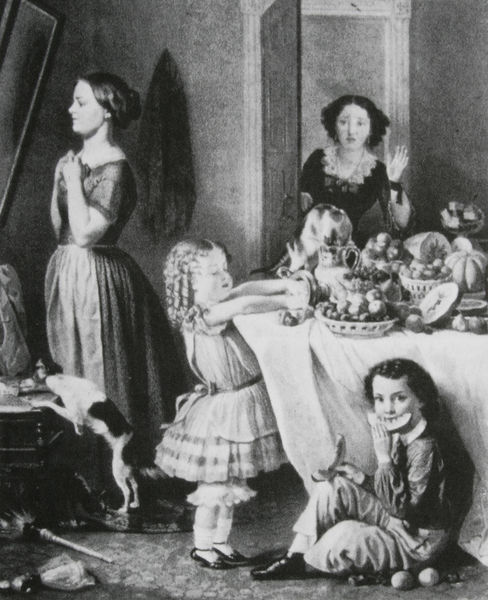
Titel: The Fruit of Temptation
Künstler: Jean-Baptiste-Adolphe Lafosse
Standort: Columbus (Ohio)
Institution: Ohio Historical Society
Schlagwörter: baum, blau, dunkel, himmel, schatten, wasser, weiß, wolken, bäume, frauen, grün, landschaft, menschen, mädchen, ocker, sitzen, braun, frau, grau, hell, kleid, kleider, licht, raum, schmuck, schwarz, stuhl, säule, säulen, tisch, tische, tür, zeichnung, zimmer, blick, hund, obst, rot, tier, tiere, tuch, wolke, beige, fest, rock, schleife, teppich, feier, gesichter, hose, jacke, wand, augen, faru, kleidung, mensch, schale, sockel, spitze, stehen, teller, bild, bildnis, füllhorn, hände, portrait, porträt, spiegel, tischdecke, tischtuch, boden, interieur, mantel, reich, sitzend, familie, kind, mutter, tochter, england, locken, wald, brunnen, genre, kinder, chaos, früchte, kanne, kürbis, schalen, springbrunnen, statue, stilleben, trauben, apfel, schürze, äpfel, magd, schuhe, spiegelbild, kette, giebel, grafik, backstein, essen, tafel, nasen, korb, lciht, zofe, esszimmer, esstisch, besen, ankleiden, junge, rüschen, foto, fotografie, melone, vanitas, spiel, katze, terrier, eingang, ruine, haken, hängen, knabe, haustier, schwarzweiss, greifen, speisen, genreszene, puppe, kathe, gedeckt, küche, erschreckt, sehnsucht, melonen, lackschuhe, erstaunt, süss, reproduktion, töchter, obstkorb, sohn, dirndl, nüsse, spielzeug, naschen, bronzestatue, reiterstandbild, unordnung, bursche, rufen, winken, holztür, schreck, stehlen, warnung, diebstahl, speise, kindermädchen, onst, verbot, had, wiß, entsetzt, fotot, vorräte, verboten, schock, mind, ängstlich, bonboniere, aufpassen, speigel, atze, aufeesen, hausangestellte, kathen, kleiermahnung, körrbe, schlemmen, selbtverliebt, speißen, unachtsam, warnen, tr, herunterziehen